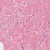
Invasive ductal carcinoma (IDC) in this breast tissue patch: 0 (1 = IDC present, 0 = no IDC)